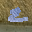
Label: 2